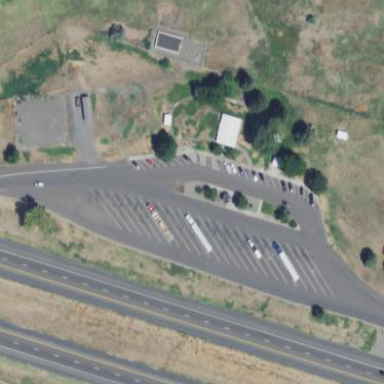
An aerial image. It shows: Rest area on the road.